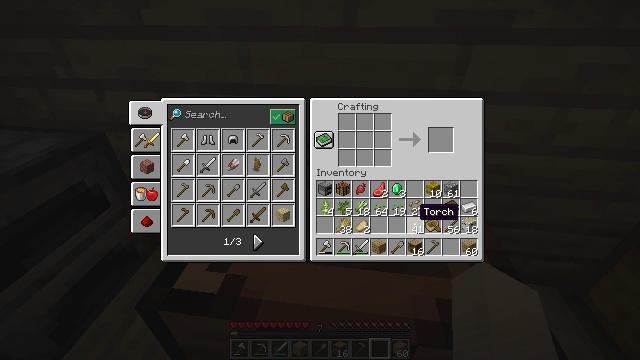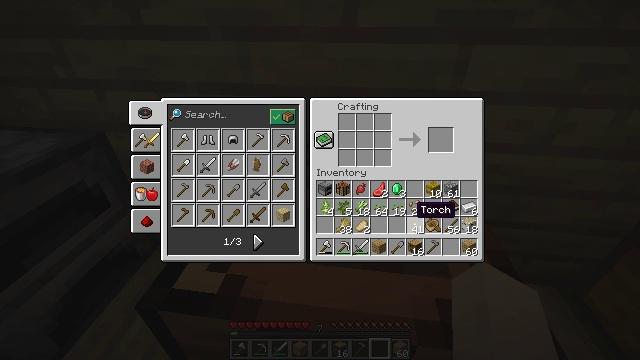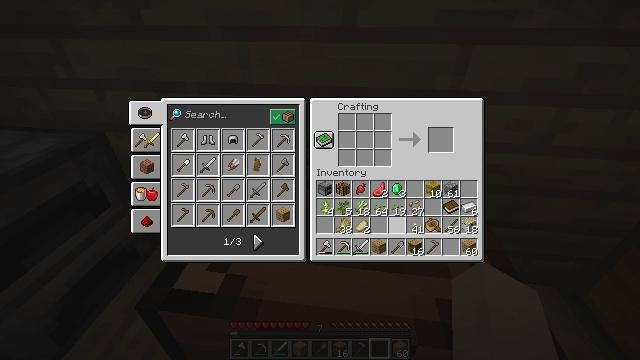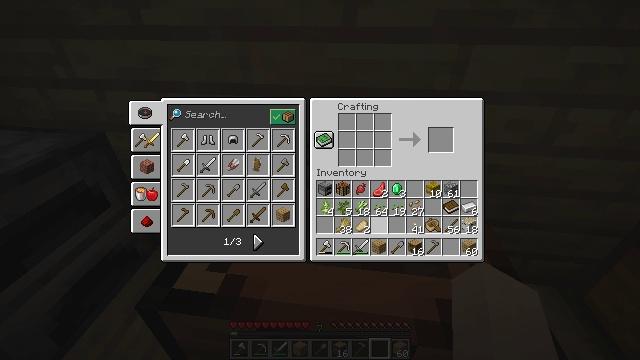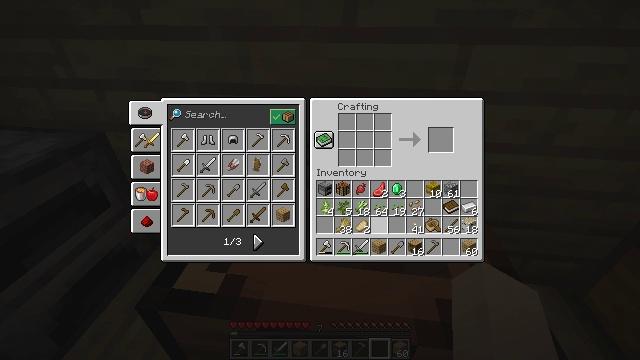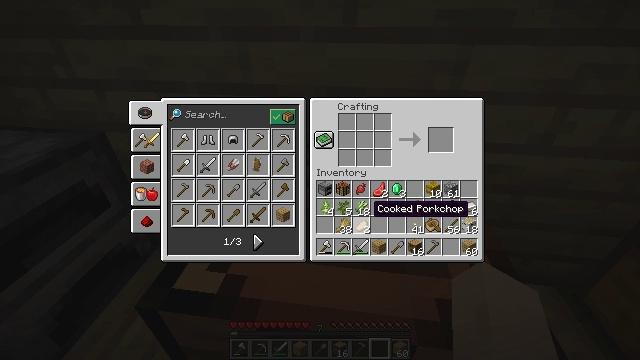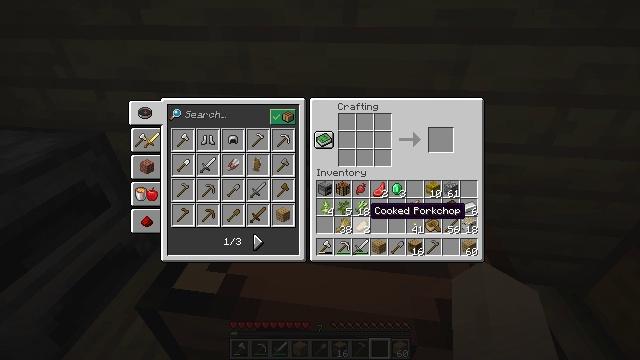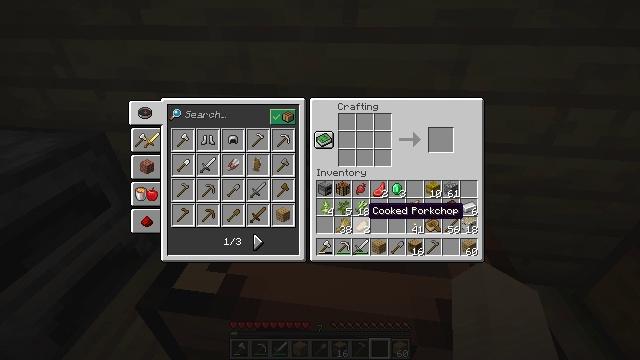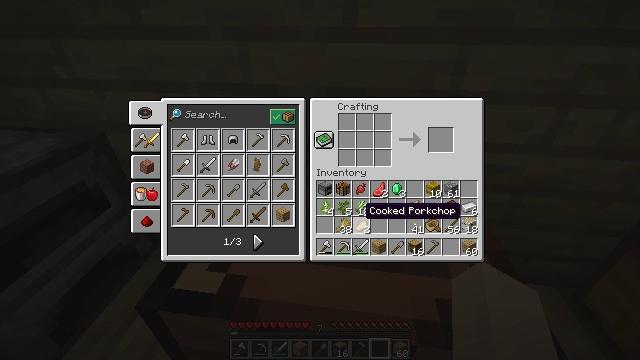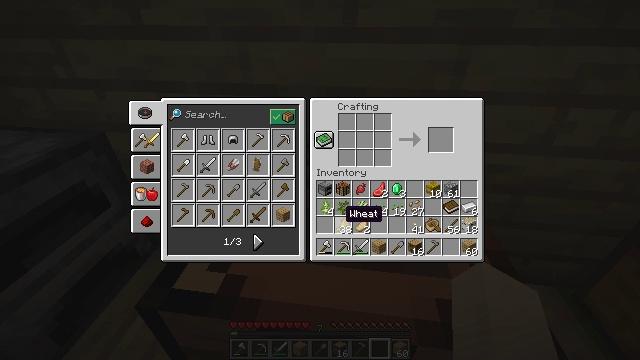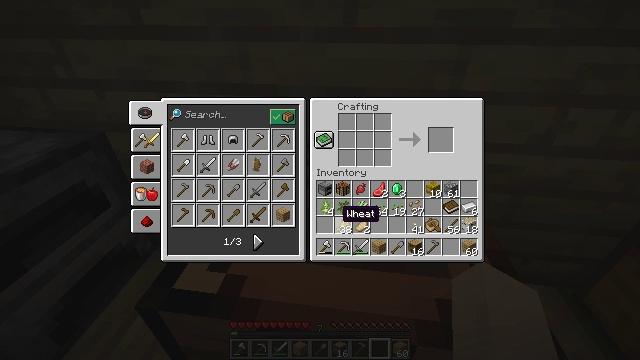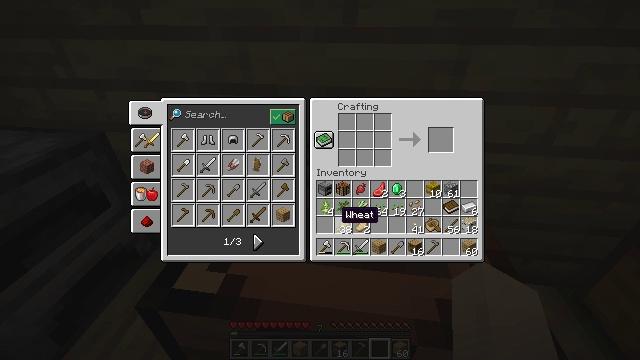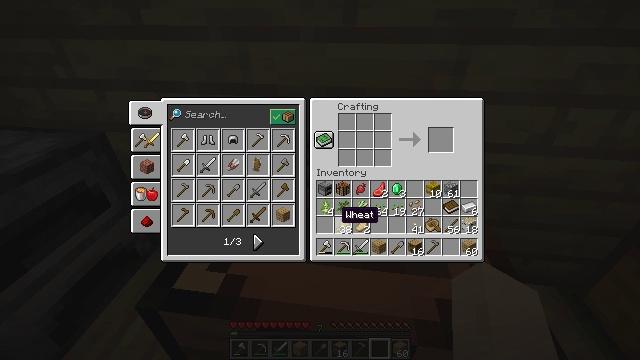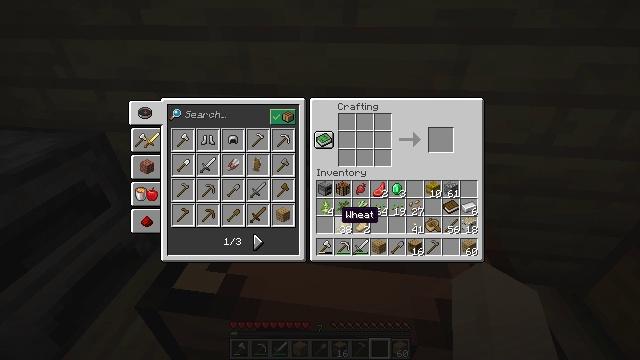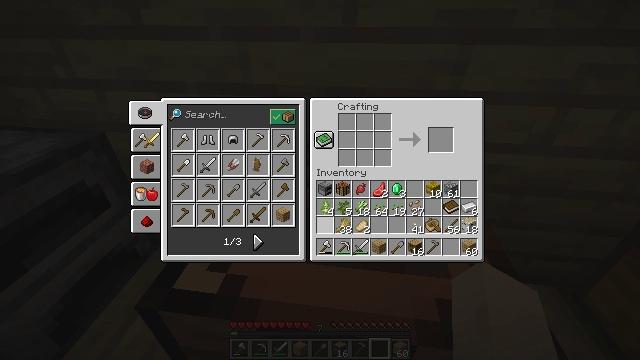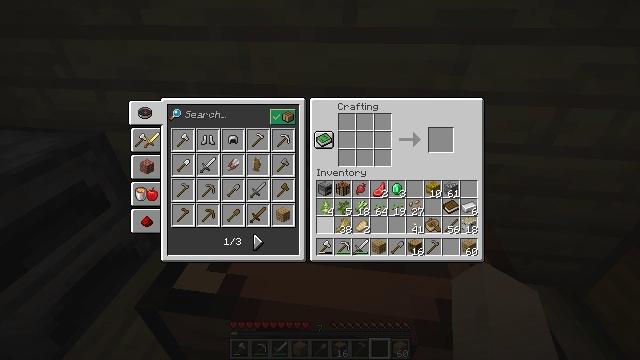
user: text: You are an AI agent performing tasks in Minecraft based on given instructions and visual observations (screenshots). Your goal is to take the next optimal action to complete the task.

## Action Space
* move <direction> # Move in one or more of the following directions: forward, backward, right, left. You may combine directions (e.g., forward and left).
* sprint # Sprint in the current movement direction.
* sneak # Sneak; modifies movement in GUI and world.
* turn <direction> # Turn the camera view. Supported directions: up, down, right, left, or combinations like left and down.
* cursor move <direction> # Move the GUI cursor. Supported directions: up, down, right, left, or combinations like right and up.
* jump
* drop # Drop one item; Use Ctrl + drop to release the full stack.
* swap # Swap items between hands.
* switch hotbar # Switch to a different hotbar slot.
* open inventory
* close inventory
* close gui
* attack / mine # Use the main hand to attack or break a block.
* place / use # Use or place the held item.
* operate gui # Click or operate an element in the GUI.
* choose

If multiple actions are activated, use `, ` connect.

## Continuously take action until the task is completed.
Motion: motion action
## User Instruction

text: Put three wheat in a row on the crafting grid to craft bread.
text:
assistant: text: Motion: no_op
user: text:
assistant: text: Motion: cursor move left
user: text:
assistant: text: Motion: cursor move left
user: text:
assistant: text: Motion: no_op
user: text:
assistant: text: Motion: no_op
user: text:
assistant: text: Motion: no_op
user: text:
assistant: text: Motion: no_op
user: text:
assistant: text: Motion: no_op
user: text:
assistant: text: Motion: cursor move left
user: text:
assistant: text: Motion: no_op
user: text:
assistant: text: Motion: no_op
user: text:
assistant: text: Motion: no_op
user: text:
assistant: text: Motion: no_op
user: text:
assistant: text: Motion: no_op
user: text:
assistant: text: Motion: no_op
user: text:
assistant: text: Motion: no_op
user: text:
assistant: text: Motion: no_op
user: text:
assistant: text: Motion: no_op
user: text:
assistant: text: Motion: no_op
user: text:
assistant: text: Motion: no_op
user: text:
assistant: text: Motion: no_op
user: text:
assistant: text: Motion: no_op
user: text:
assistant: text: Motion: no_op
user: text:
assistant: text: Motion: no_op
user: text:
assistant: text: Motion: no_op
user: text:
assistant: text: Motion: operate gui
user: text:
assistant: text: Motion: operate gui
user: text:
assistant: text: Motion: operate gui
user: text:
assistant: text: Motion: no_op
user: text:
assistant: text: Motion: no_op